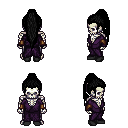
a pixel art fantasy rpg character, male body template, skeleton, purple robe, metal pants, black extra-long topknot hairstyle, cloth bracers, black shoes, four views (front, back, left, right), 2x2 character sprite sheet, small pixel art, hard edges, no anti-aliasing